Question: I need to add a DataGrid to a DataGridTempateColumn,so i did this, but it dosen't work correctly,I don't know if i really can add a DataGrid to a DataGridTempateColumn?
'''
<datagrid>
....
<DataGridTemplateColumn.CellTemplate>
<DataTemplate>
<DataGrid HeadersVisibility="None" AutoGenerateColumns="False" CanUserAddRows="True" ItemsSource="{Binding ProjectCollection}">
<DataGridTextColumn Binding="{Binding Spec.Rev}" Width="*"></DataGridTextColumn>
<DataGridTextColumn Binding="{Binding Spec}" Width="*"></DataGridTextColumn>
</DataGrid>
</DataTemplate>
</DataGridTemplateColumn.CellTemplate>
</DataGridTemplateColumn>
...
</DataGrid>
'''
EDited:
while the ProjectCollection is null,we can't see the dataGrid,as you see in row 2 in the picture!

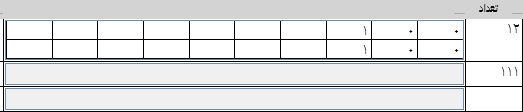
Answer: I doubt this will work. You will get the 'InvalidOperationException' - 'Items collection must be empty before using ItemsSource.' since you are setting the ItemsSource for the innner Grid and at the same time you are adding childs to the DataGrid.
Add the columns to the Columns DP of your dataGrid like this and it will work as you desired -
'''
<DataGridTemplateColumn.CellTemplate>
<DataTemplate>
<DataGrid HeadersVisibility="None" AutoGenerateColumns="False"
CanUserAddRows="True" ItemsSource="{Binding ProjectCollection}">
<DataGrid.Columns>
<DataGridTextColumn Binding="{Binding Spec.Rev}" Width="*"/>
<DataGridTextColumn Binding="{Binding Spec}" Width="*"/>
</DataGrid.Columns>
</DataGrid>
</DataTemplate>
</DataGridTemplateColumn.CellTemplate>
'''